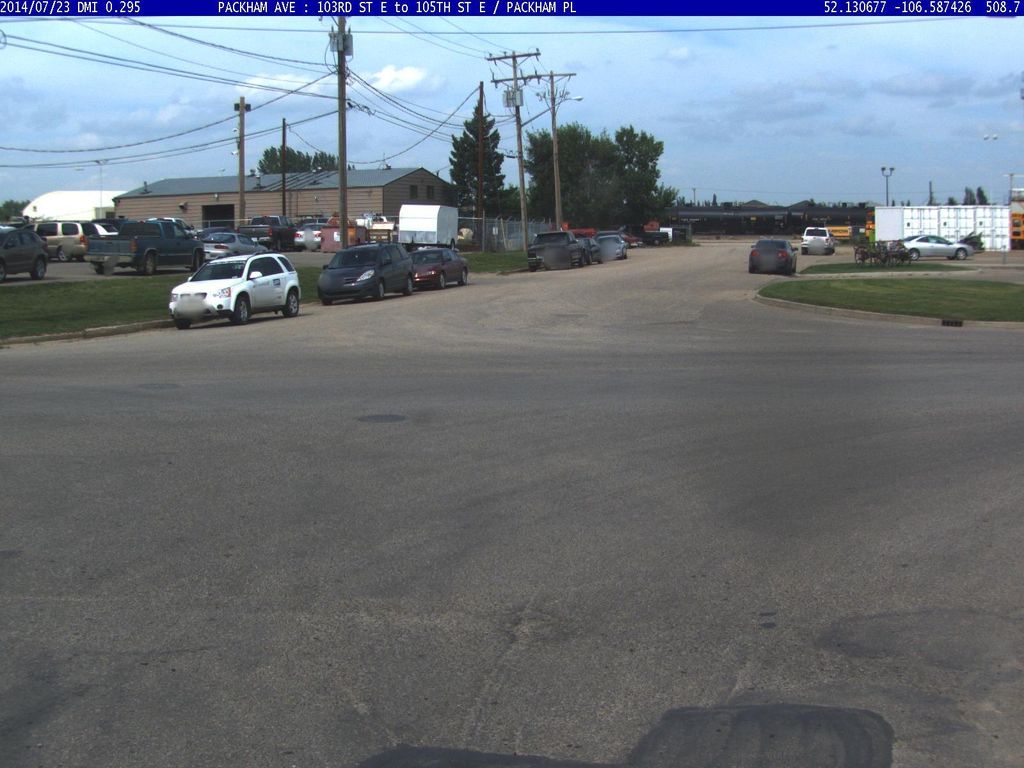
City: saskatoon